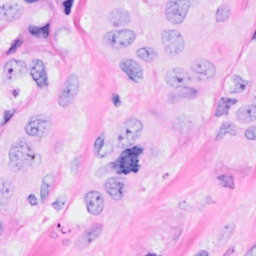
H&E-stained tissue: Breast